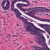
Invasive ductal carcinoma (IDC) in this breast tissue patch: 0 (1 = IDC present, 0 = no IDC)